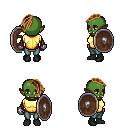
a pixel art fantasy rpg character, female body template, orc, green skin, gold chest armor, teal pants, brown long mohawk hairstyle, metal gloves, black shoes, shield, four views (front, back, left, right), 2x2 character sprite sheet, small pixel art, hard edges, no anti-aliasing